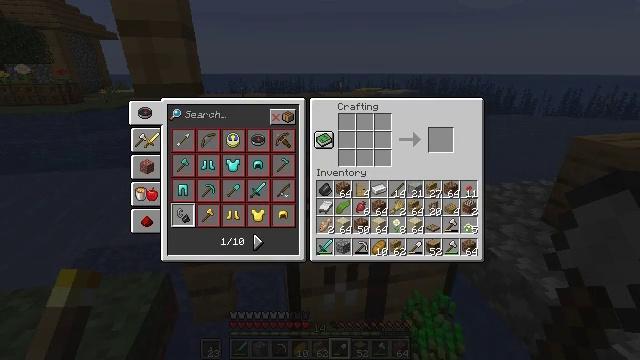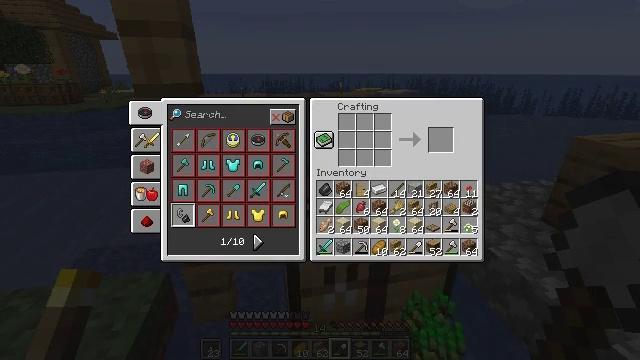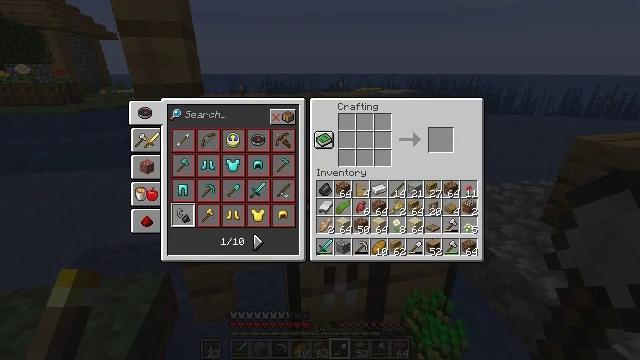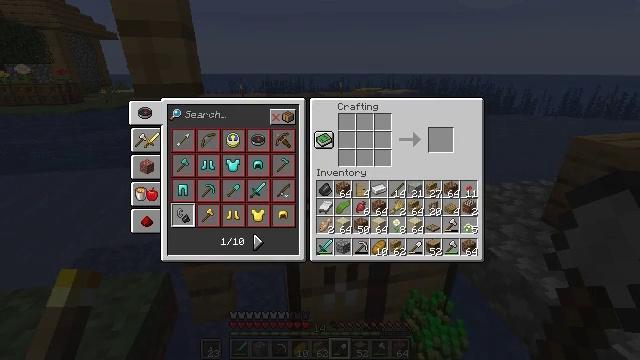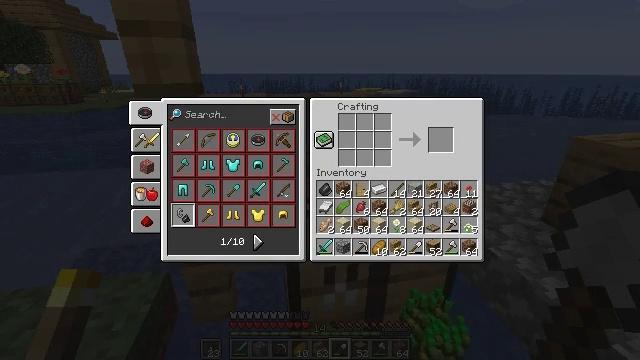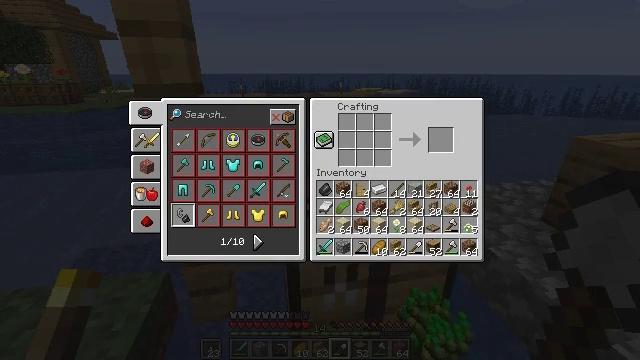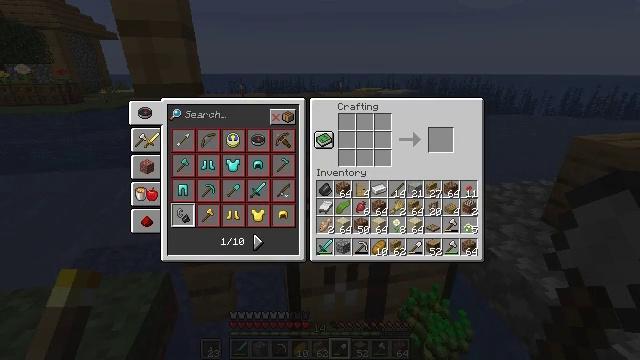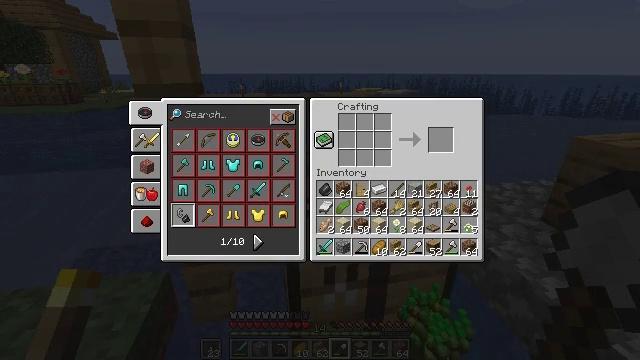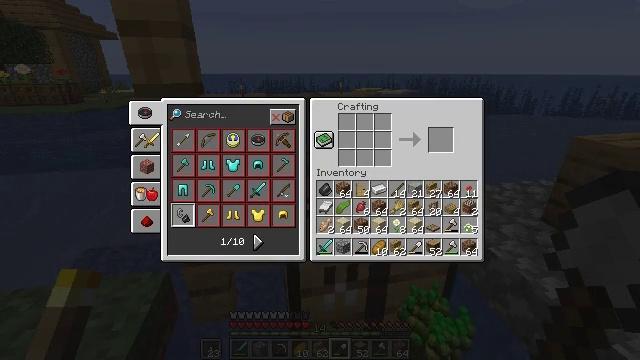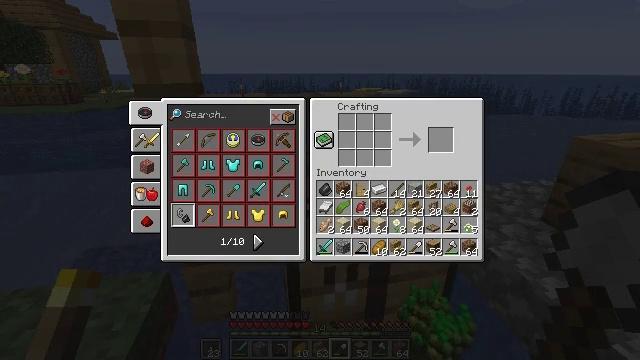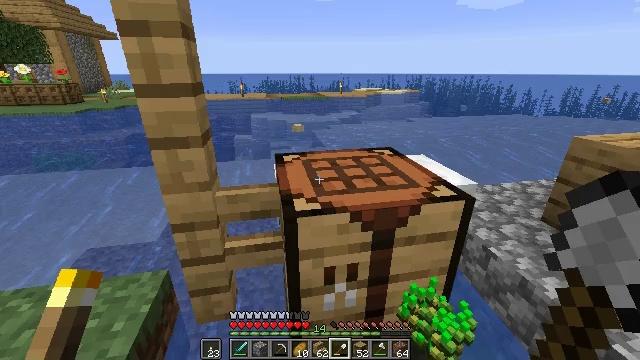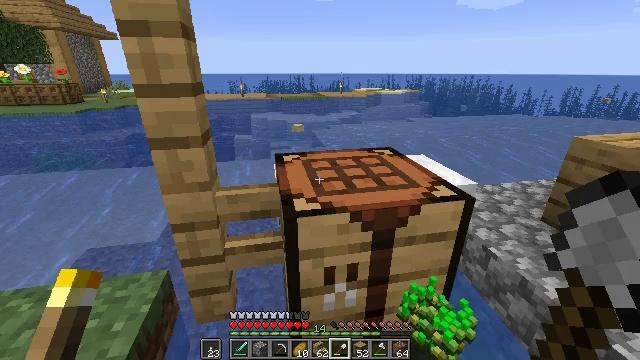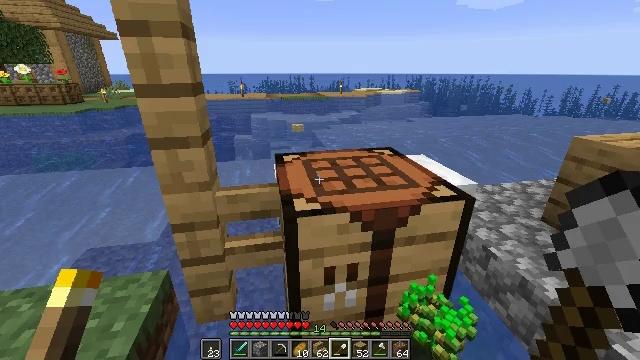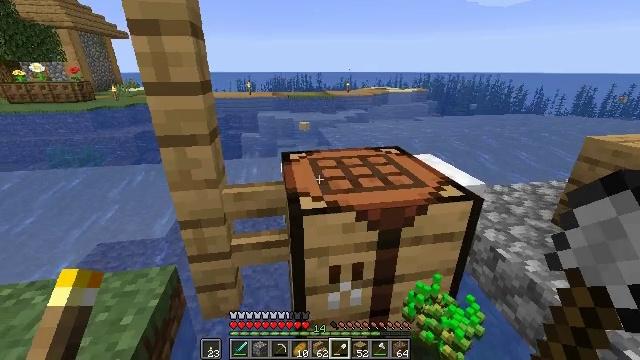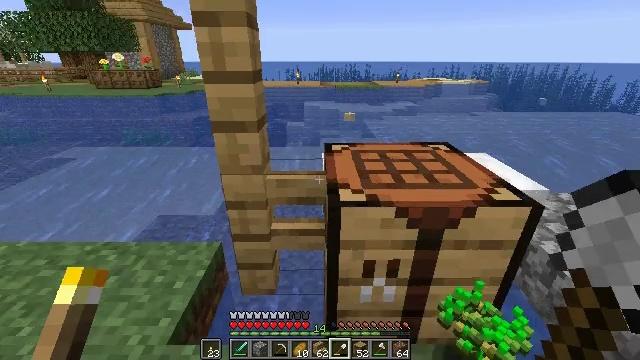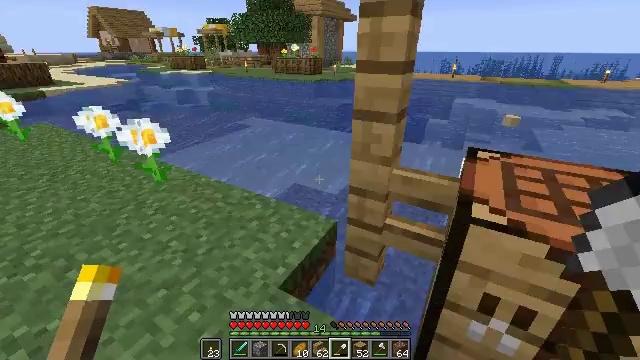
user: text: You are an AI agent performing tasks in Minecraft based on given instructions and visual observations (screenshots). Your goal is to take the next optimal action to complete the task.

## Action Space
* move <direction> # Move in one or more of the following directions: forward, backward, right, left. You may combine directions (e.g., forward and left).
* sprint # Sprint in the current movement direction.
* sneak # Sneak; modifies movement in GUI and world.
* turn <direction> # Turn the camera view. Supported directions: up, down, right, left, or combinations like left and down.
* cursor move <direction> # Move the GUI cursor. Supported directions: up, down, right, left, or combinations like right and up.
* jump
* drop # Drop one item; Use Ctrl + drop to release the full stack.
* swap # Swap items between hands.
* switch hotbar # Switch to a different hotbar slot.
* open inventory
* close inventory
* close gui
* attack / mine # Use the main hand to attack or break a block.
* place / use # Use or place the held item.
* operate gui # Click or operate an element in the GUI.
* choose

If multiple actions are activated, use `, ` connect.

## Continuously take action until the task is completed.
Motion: motion action
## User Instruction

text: Remove an azure bluet from the inventory.
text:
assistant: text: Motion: no_op
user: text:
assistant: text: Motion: no_op
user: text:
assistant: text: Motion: no_op
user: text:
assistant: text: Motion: no_op
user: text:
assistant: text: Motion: no_op
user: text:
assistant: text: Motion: no_op
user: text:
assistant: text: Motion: no_op
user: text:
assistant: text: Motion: no_op
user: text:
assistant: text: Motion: no_op
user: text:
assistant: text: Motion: no_op
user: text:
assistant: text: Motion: close gui
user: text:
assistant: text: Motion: no_op
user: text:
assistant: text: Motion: turn left
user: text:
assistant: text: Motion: turn left and down
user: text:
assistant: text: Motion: turn left and down
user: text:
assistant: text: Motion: turn left
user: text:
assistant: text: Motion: turn left and up
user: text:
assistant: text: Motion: turn left
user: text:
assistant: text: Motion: move forward
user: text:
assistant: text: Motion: move forward, turn left
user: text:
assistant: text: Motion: move forward, turn left
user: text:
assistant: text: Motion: move forward, turn left
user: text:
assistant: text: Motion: move forward, sprint, turn left
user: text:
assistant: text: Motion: move forward, sprint
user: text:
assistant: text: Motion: move forward, sprint
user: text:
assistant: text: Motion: move forward, sprint, turn left
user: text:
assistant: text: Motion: move forward, turn left and up
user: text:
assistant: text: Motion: move forward
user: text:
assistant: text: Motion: move forward, sprint
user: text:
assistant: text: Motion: move forward, sprint